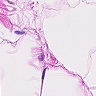
Metastatic tissue present: no